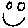
Label: smiley face